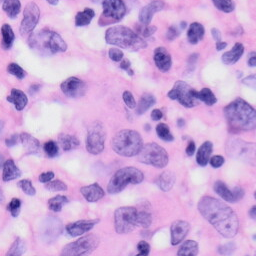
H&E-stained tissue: Skin